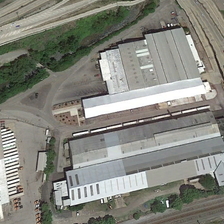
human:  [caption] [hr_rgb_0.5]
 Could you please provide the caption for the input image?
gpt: three large gray white buildings are near some green trees in an industrial area .

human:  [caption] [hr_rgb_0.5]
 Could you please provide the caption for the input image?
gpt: three large gray white buildings are near some green trees in an industrial area .

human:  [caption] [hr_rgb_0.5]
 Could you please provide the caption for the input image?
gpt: three large gray white buildings are near some green trees in an industrial area .

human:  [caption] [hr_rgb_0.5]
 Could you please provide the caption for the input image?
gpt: three large gray white buildings are near some green trees in an industrial area .

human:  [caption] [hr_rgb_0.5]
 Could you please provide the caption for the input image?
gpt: three large gray white buildings are near some green trees in an industrial area .